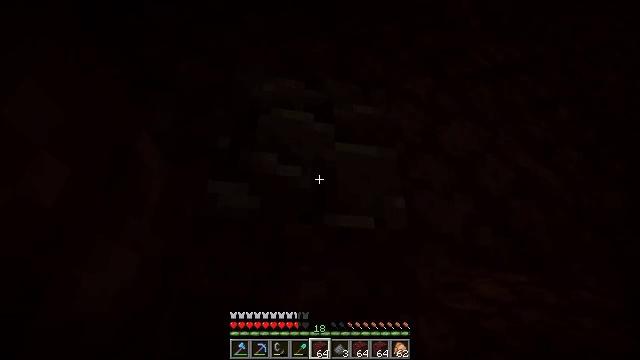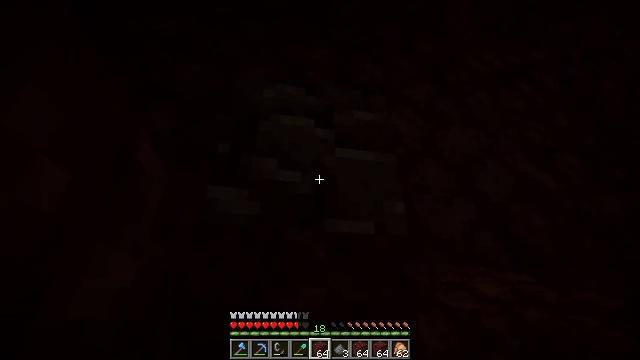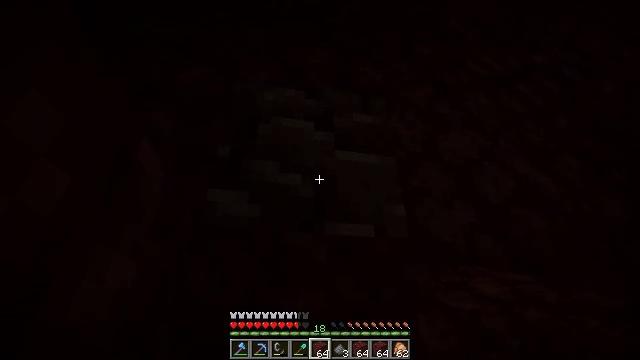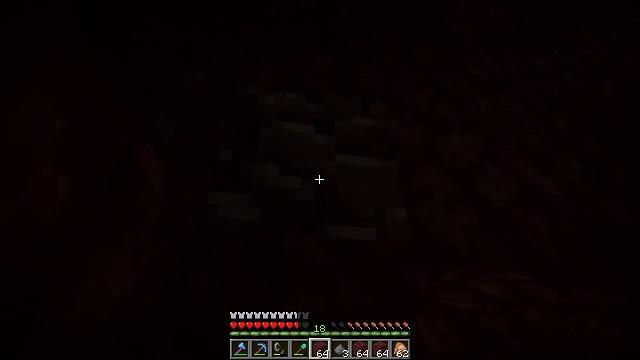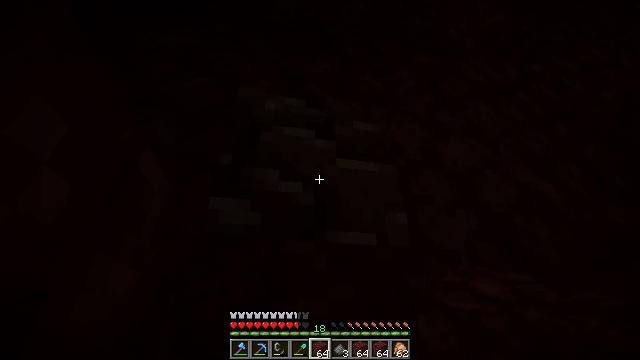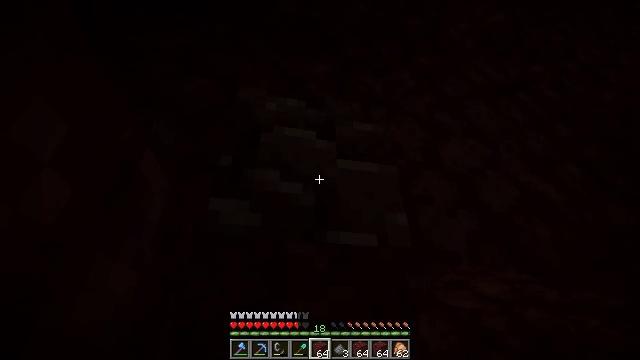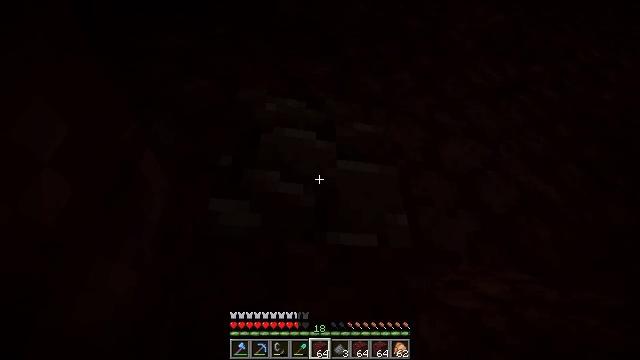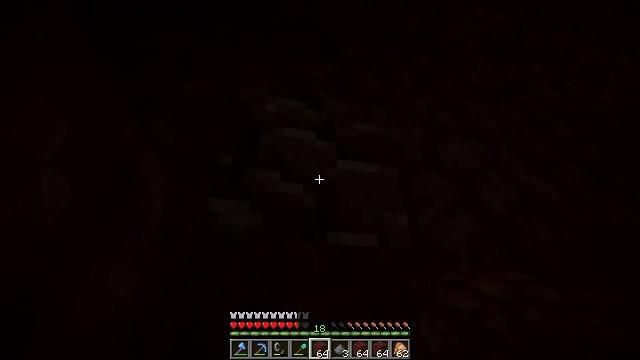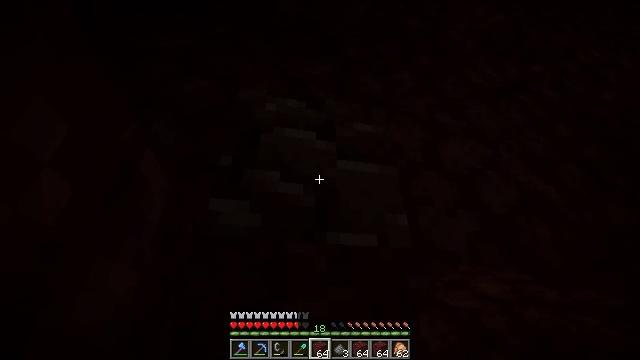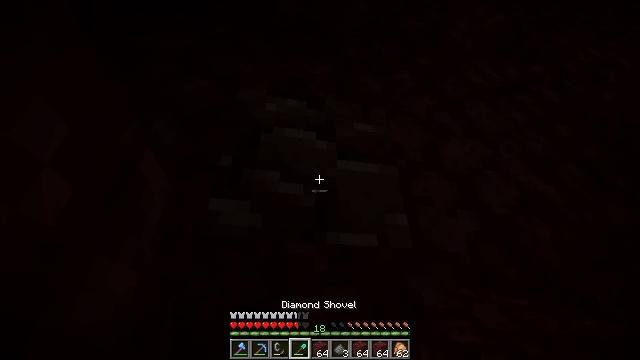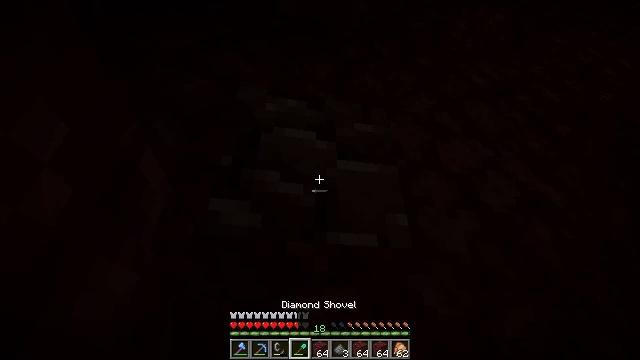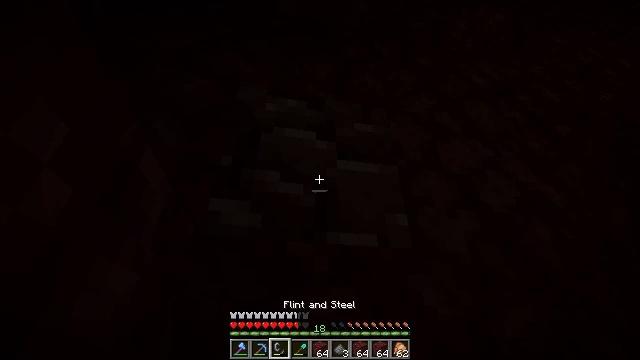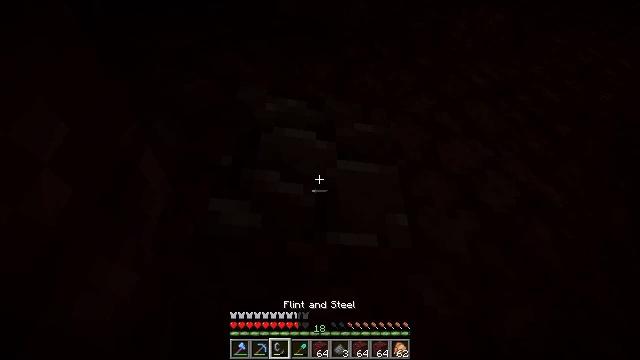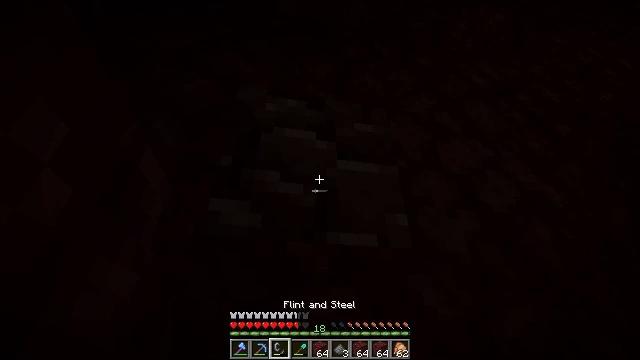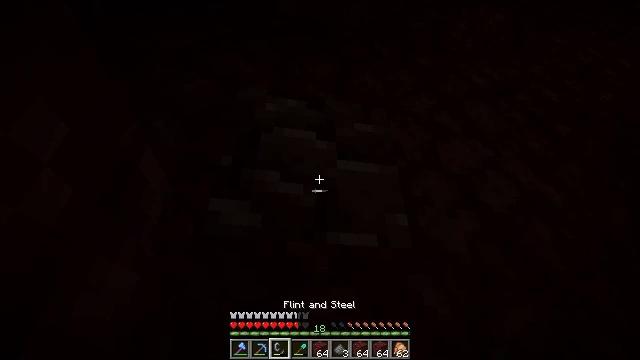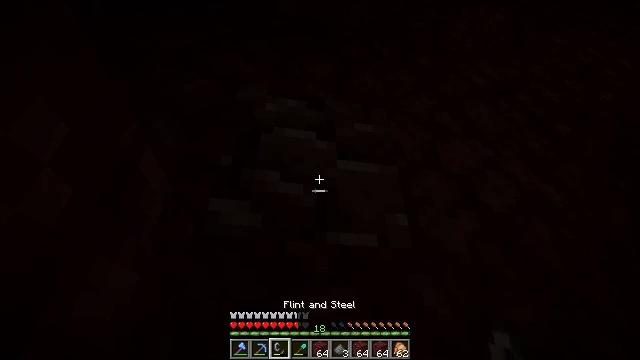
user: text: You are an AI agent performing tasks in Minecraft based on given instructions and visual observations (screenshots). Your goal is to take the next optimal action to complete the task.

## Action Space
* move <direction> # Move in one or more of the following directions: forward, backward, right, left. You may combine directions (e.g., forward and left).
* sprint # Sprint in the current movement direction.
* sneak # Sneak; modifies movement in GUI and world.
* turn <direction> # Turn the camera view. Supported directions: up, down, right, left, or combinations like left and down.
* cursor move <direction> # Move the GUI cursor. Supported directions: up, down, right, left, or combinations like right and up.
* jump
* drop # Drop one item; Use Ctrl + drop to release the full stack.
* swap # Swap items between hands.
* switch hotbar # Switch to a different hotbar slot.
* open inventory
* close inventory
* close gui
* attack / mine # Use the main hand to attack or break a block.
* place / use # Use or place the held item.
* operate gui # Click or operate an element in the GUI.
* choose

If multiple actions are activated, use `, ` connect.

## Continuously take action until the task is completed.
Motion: motion action
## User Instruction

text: Dig deep through the Nether to find ancient debris.
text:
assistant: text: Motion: turn up
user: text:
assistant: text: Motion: no_op
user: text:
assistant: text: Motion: no_op
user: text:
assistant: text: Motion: turn up
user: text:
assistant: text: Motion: no_op
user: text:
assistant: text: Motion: no_op
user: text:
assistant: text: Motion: no_op
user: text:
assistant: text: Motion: no_op
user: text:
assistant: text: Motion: no_op
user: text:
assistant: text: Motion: no_op
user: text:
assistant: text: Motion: no_op
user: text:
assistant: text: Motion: no_op
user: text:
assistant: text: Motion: no_op
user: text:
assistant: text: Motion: no_op
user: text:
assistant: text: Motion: no_op
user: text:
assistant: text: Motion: no_op
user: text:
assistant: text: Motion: no_op
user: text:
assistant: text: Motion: no_op
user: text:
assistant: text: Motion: no_op
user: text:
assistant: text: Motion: no_op
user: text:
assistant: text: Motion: no_op
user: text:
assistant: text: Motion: no_op
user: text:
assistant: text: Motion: no_op
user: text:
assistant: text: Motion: no_op
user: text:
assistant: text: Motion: no_op
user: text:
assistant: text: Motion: no_op
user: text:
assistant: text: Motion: no_op
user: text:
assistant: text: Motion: no_op
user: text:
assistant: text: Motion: no_op
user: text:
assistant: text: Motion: no_op